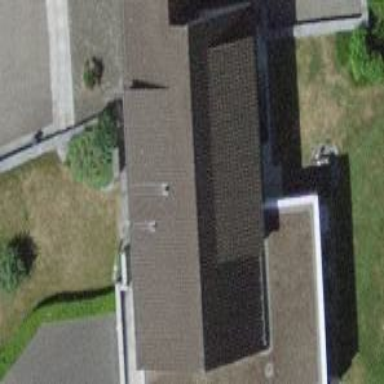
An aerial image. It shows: Building with tile roof.